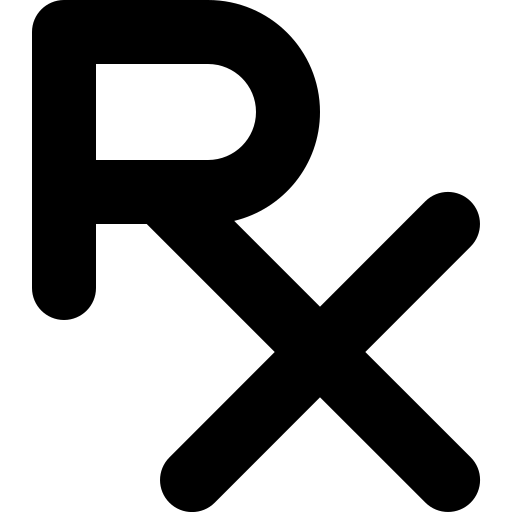
Tags: icon, FontAwesome, fa-icon, solid, prescription